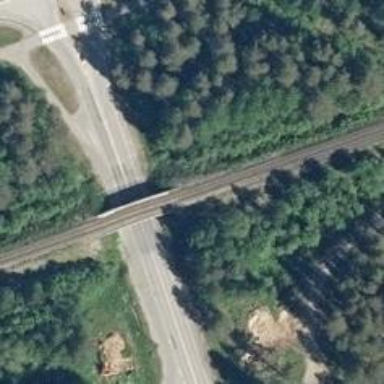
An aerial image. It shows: Continuous rail bridge crossing over railway track.